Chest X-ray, PA view. Patient: 56 years old, sex F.
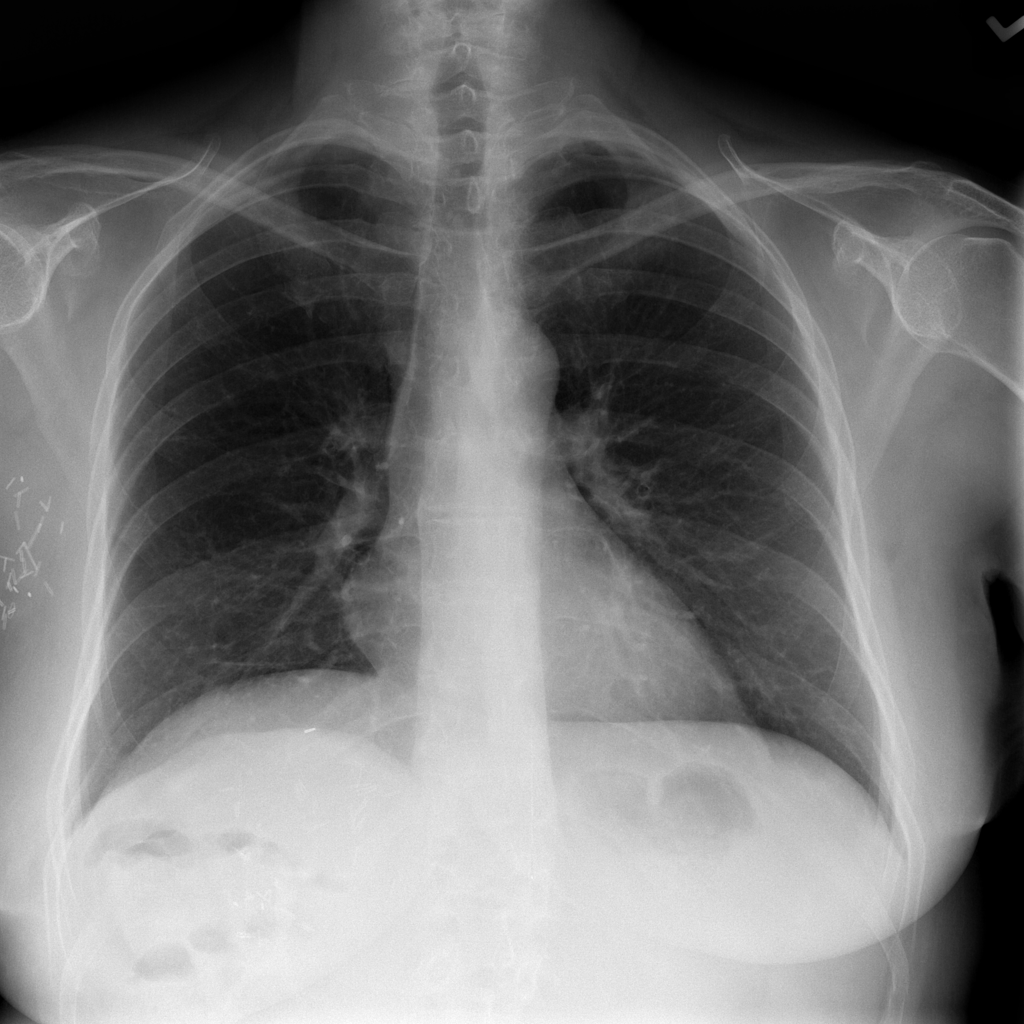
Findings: No Finding